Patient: sex M, age 63
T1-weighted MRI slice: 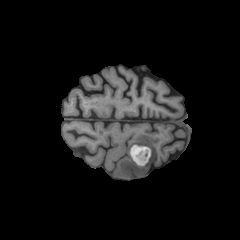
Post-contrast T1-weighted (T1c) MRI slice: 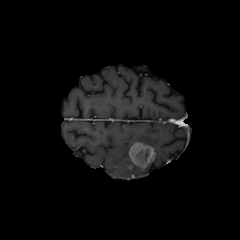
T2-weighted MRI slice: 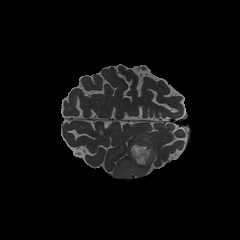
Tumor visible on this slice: yes
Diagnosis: Glioblastoma, IDH-wildtype
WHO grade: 4